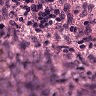
Metastatic tissue present: no